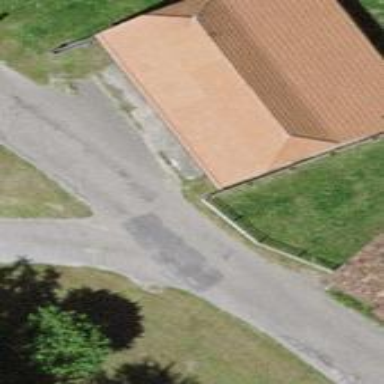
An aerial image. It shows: Garage.